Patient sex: M
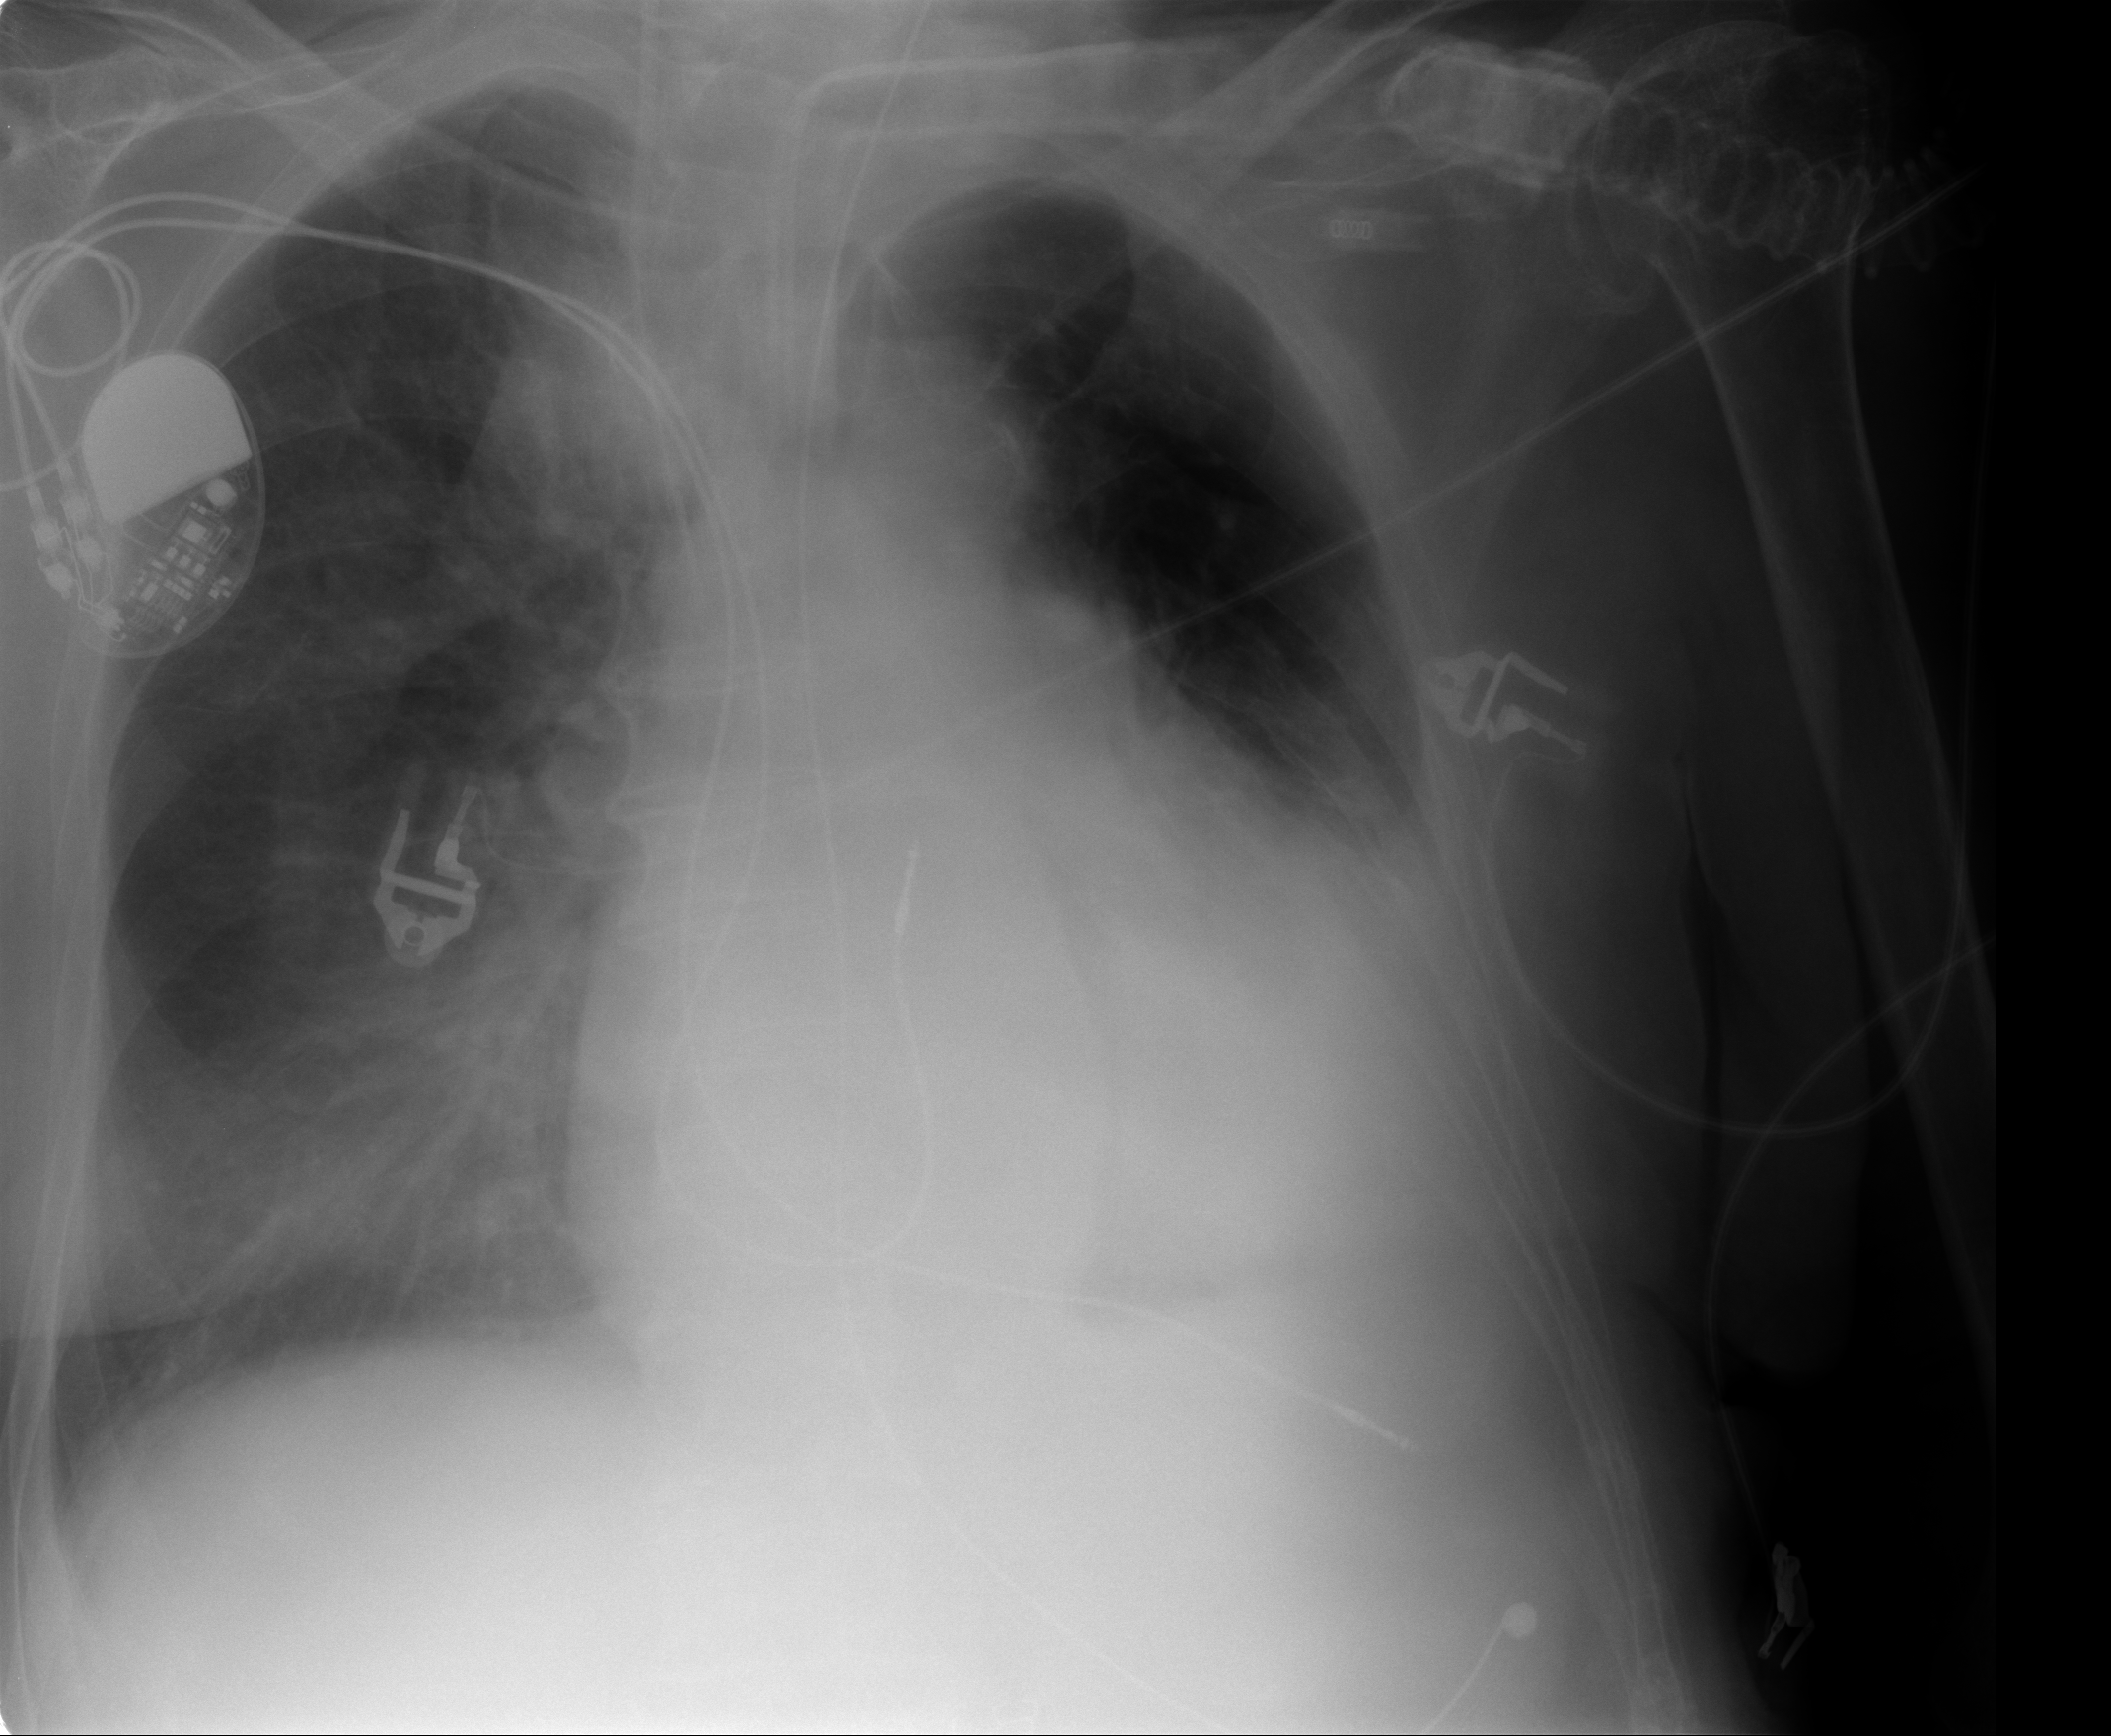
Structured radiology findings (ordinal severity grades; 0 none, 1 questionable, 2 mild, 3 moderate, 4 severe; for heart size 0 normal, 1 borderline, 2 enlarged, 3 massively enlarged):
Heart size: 1
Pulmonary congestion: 2
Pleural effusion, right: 0
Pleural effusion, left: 2
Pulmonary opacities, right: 0
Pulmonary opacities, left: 0
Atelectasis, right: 2
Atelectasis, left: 2